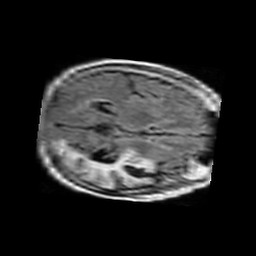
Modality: FLAIR
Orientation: axial
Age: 62
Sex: female
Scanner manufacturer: philips
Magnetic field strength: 1.5 T
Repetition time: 11 s
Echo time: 0.14 s